Question: I believed that manually calling System.GC.Collect() only effect performance or memory usage of application. But in this example, calling System.GC.Collect() changes application's action.
'''
using System;
using System.Windows.Forms;
public class Form1 : Form
{
public Form1()
{
this.Click += Form1_Click;
}
private void Form1_Click(object sender, EventArgs e)
{
CreateMyEventHandler()(sender, e);
//System.GC.Collect();
}
private EventHandler CreateMyEventHandler()
{
return (sender, e) =>
{
var cm = new ContextMenu(new[]
{
new MenuItem("Menu item", (sender2, e2) =>
{
Console.WriteLine("Menu item is clicked!");
})
});
cm.Show(this, ((MouseEventArgs)e).Location);
};
}
}
static class Program
{
static void Main()
{
Application.Run(new Form1());
}
}
'''
Save above code into a file "Program.cs" and run it as following.
'''
csc Program.cs
.\Program.exe
'''
It opens window as figure below.

Clicking the window opens context menu, and clicking the menu item prints text massage "Menu item is clicked!" to the console, as expected.
However, with uncommenting the line commented out in above example:
'''
System.GC.Collect();
'''
The action of application changes. Clicking menu item prints nothing.
This was unexpected for me. So why it changes? And how do I prevent unexpected change of this kind in real application?
This example is confirmed with Visual Studio 2013.
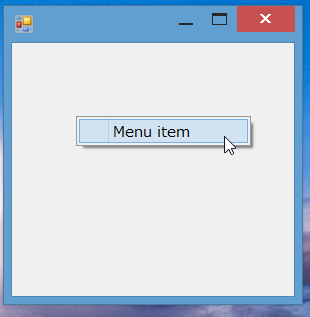
Answer: It is a premature collection problem. You can see that for yourself by adding this class:
'''
class MyContextMenu : ContextMenu {
public MyContextMenu(MenuItem[] items) : base(items) { }
~MyContextMenu() {
Console.WriteLine("Oops");
}
}
'''
And using MyContextMenu instead of ContextMenu. Note how you see "Oops" when you call GC.Collect().
There is a technical reason for this, ContextMenu is a .NET 1.x class that wraps the native menus built into the OS. It does not derive from the Control class so does not participate in the normal way controls are kept alive. Which is through an internal table inside the Winforms plumbing that ensures that Control objects stay referenced as long as their native Handle exists. This same kind of table is missing for Menu class. It gets extra confusing because the .NET wrapper class is gone but the native Windows menu still exists, so to operate correctly.
Back in the .NET 1.x days programmers were used to using the designer to create context menus. Which works fine, they stay referenced through the collection. Which is how you could fix this problem:
'''
var cm = new ContextMenu(...);
this.components.Add(cm);
cm.Show(this, ((MouseEventArgs)e).Location);
'''
Albeit that you now keep adding context menus, that isn't pretty either. Assigning the form's ContextMenu property is another workaround, probably the one you prefer. But, really rather best to retire this ancient 1.x component and use ContextMenuStrip instead, it doesn't have this problem:
'''
var cm = new ContextMenuStrip();
cm.Items.AddRange(new[]
{
new ToolStripMenuItem("Menu item", null, (sender2, e2) =>
{
Console.WriteLine("Menu item is clicked!");
})
});
cm.Show(this, ((MouseEventArgs)e).Location);
'''